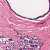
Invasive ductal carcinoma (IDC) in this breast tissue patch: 0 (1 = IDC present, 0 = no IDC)